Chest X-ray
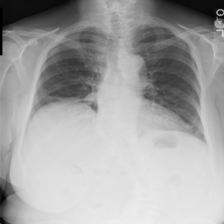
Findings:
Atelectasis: positive
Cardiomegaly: negative
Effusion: negative
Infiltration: negative
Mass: negative
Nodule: negative
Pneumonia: negative
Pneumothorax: negative
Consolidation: negative
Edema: negative
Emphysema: negative
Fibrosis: negative
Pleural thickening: negative
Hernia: negative